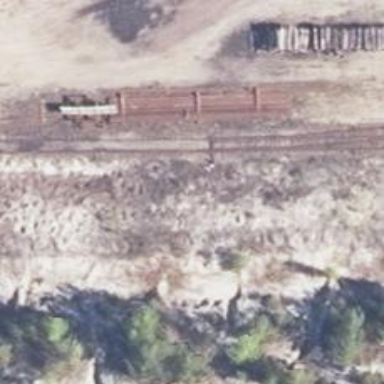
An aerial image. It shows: Railway switch.